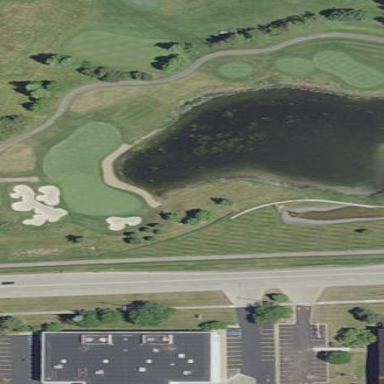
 serving as water hazard for golf course."